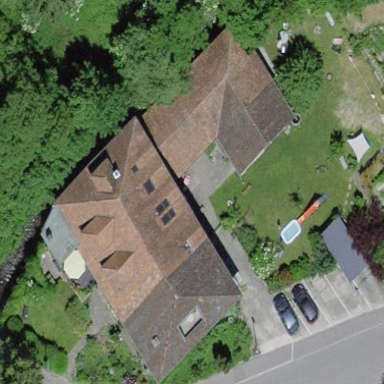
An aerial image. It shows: Building with gabled roof.